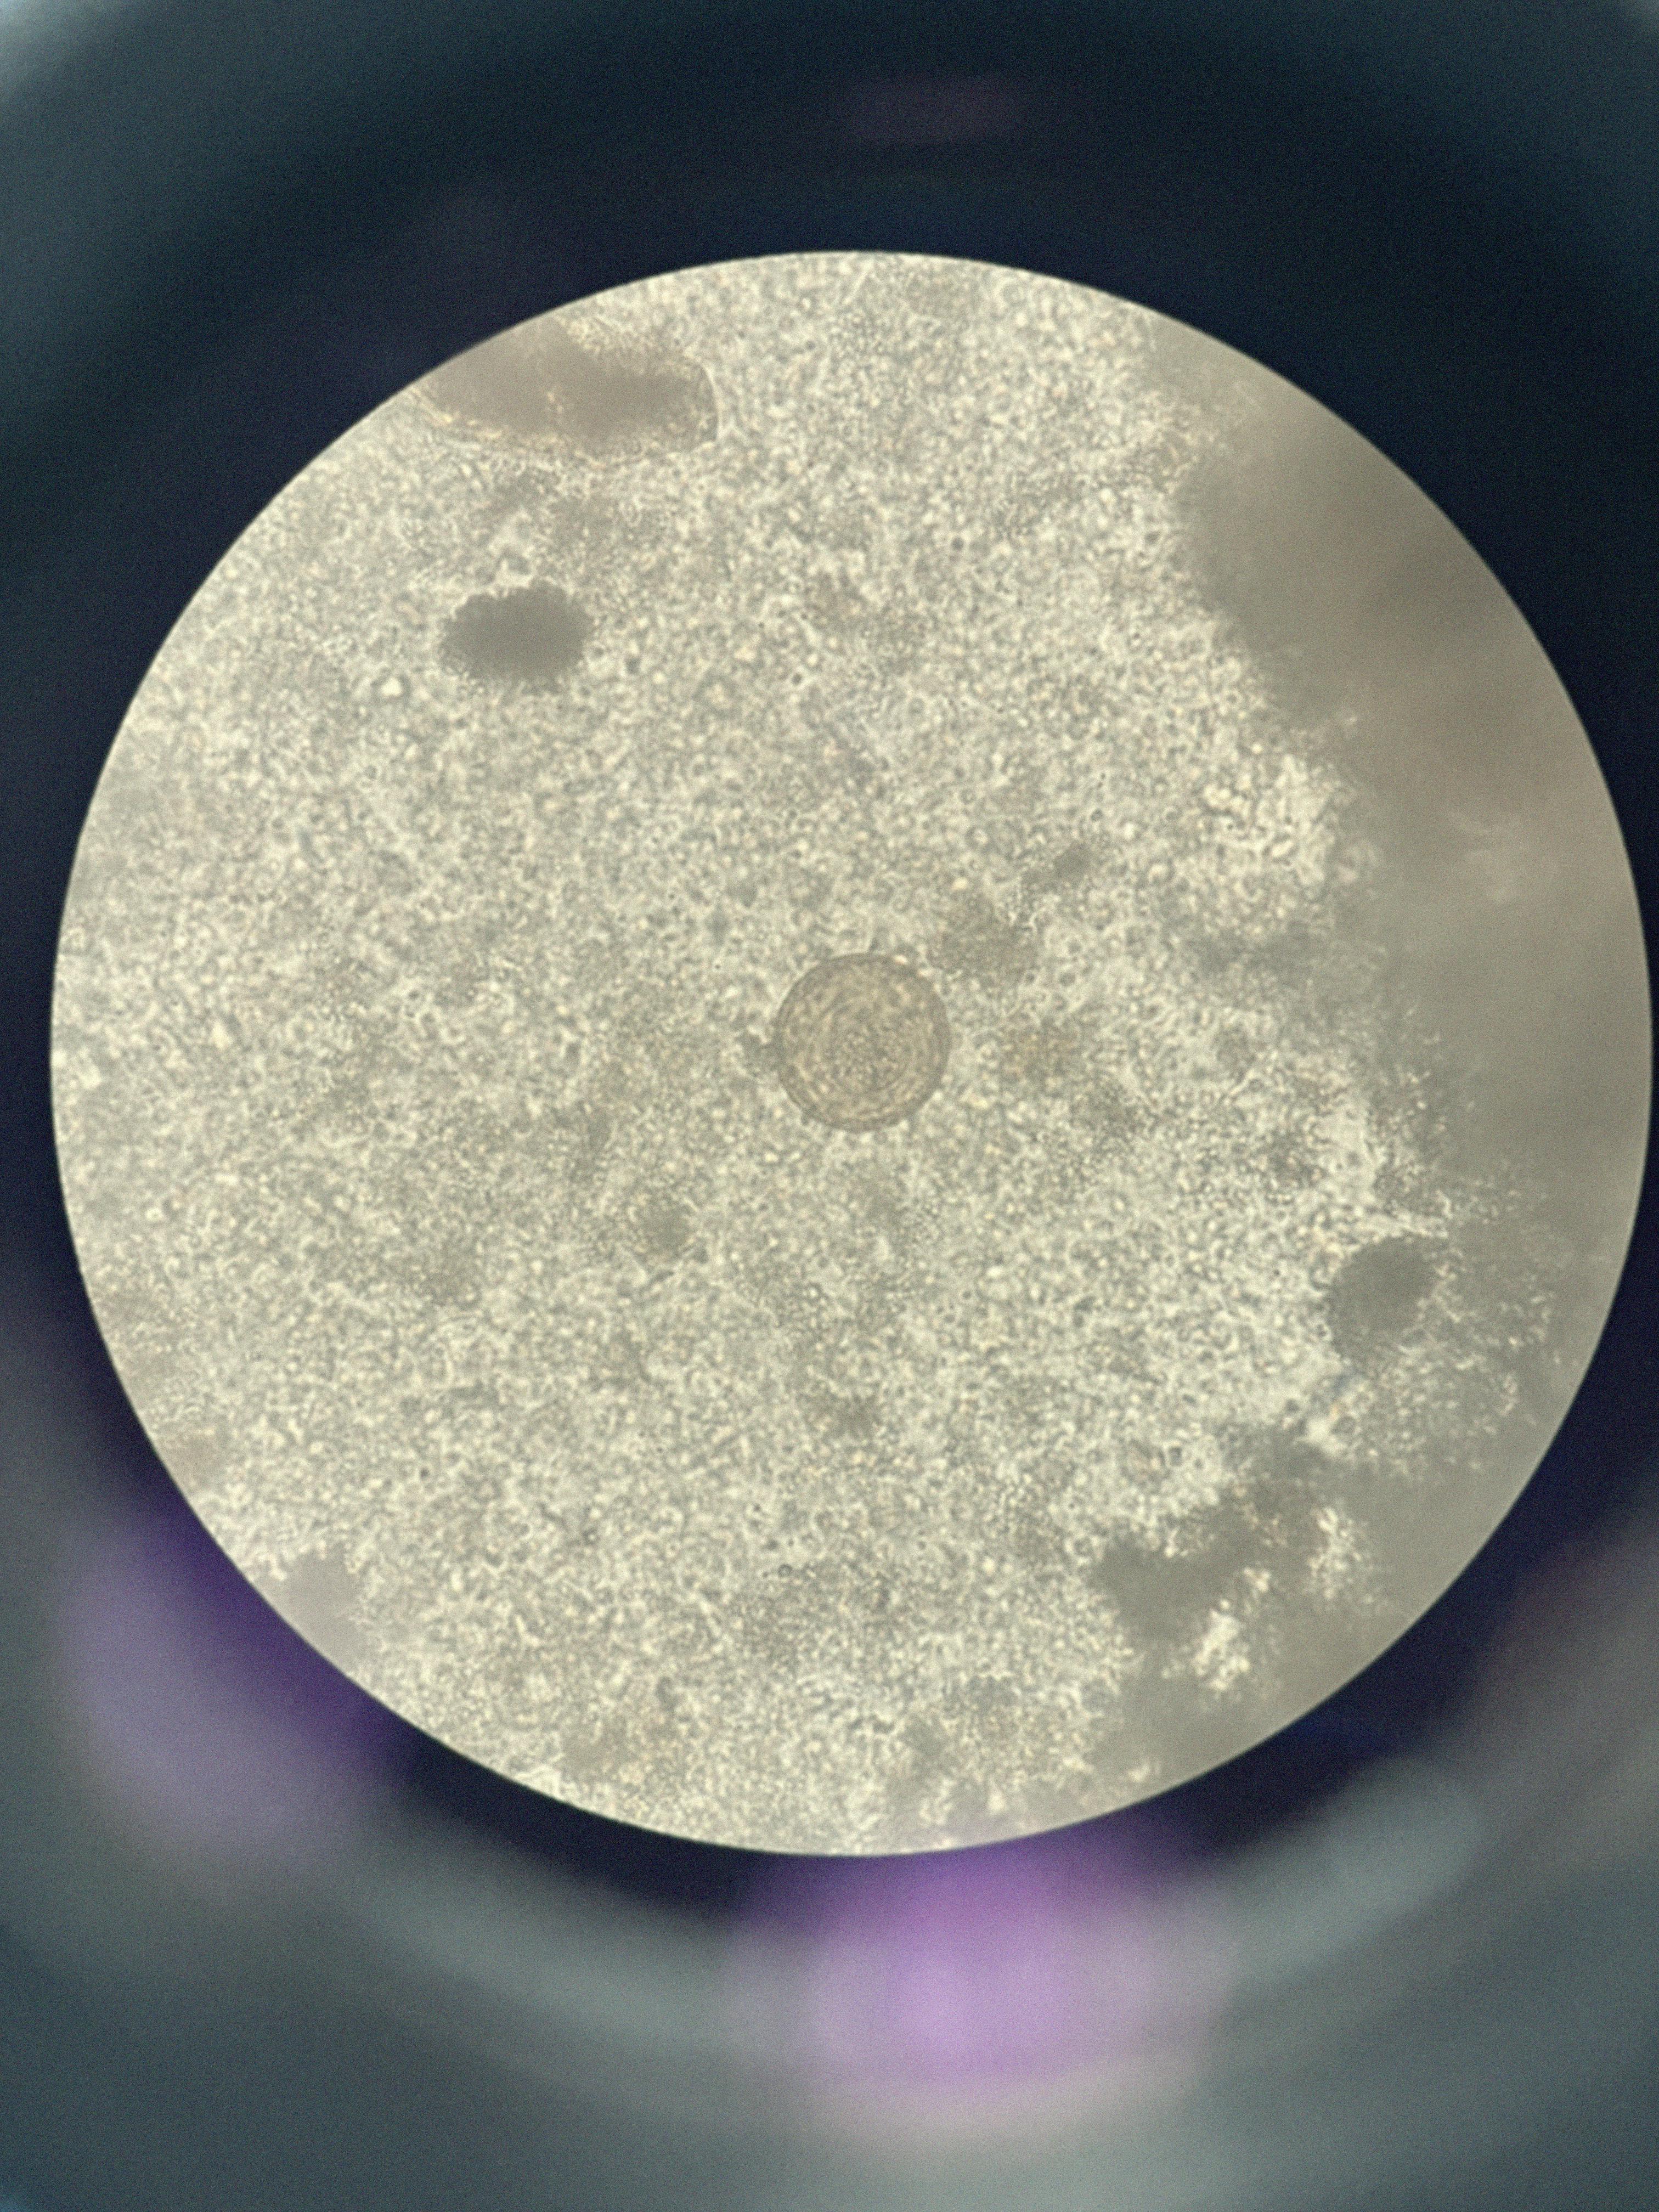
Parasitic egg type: Hymenolepis diminuta